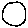
Label: circle